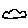
Label: cloud